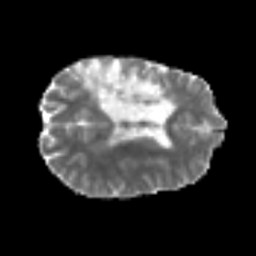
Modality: MD
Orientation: axial
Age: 41
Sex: male
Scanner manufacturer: siemens
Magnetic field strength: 3 T
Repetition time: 6.1 s
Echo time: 0.101 s